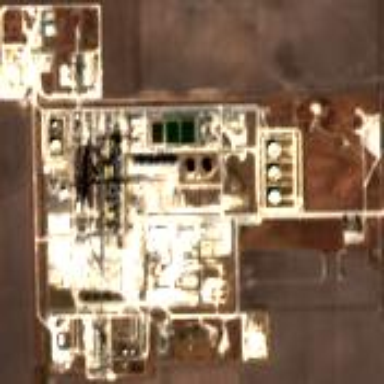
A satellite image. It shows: Industrial area dedicated to oil production or processing.